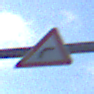
Verkehrszeichen: KurveRechts
Umgebung: Outdoor, Urban
Tageszeit: SunriseSunset
Wetter: PartlyCloudy
Licht: Natural
Jahreszeit: NotSpecified
Kontrast: LowContrast